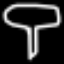
Label: mushroom